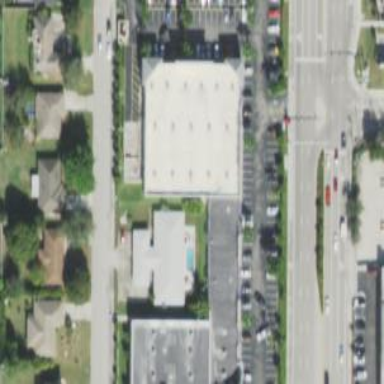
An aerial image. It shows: Retail building.